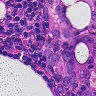
Metastatic tissue present: yes